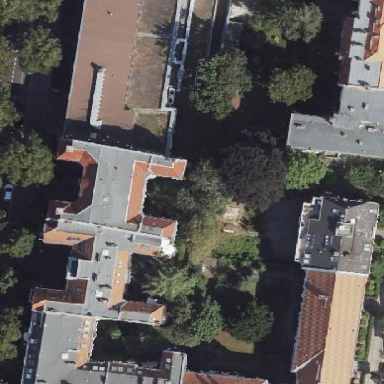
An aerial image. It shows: View of apartment building.